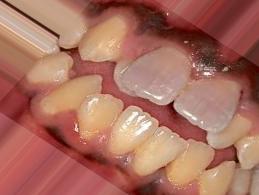
Condition: Tooth Discoloration